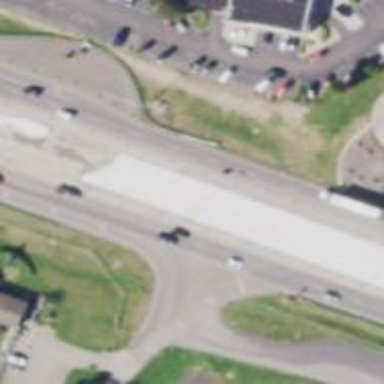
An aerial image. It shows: This image shows trunk highway that functions as expressway.